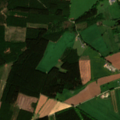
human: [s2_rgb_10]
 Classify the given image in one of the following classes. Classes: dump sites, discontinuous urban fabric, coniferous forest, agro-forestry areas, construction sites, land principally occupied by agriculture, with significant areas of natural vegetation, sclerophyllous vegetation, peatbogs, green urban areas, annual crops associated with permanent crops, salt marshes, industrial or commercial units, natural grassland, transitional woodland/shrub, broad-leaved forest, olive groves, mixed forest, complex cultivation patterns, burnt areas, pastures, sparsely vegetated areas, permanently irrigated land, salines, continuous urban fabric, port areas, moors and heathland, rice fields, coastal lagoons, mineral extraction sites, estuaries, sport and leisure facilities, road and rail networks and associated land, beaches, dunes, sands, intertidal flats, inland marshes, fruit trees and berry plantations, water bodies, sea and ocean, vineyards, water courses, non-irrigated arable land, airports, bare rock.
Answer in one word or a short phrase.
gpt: pastures, land principally occupied by agriculture, with significant areas of natural vegetation, coniferous forest, mixed forest